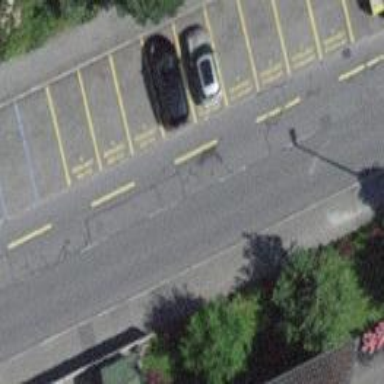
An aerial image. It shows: Residential road with asphalt surface. It has separate lane for cyclists on the left and sidewalks on both sides.